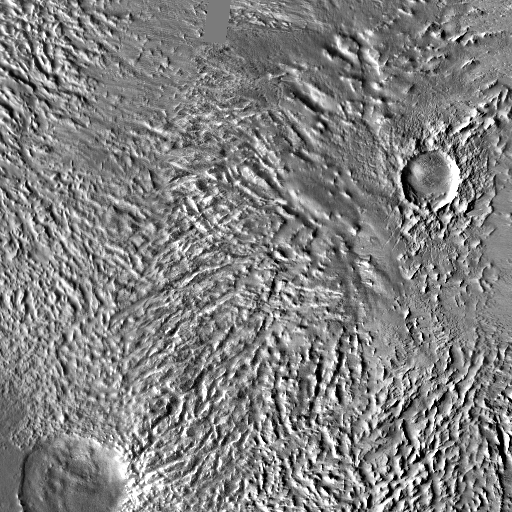
Crater classes present: Background, Other, Buried